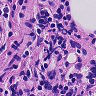
Metastatic tissue present: no